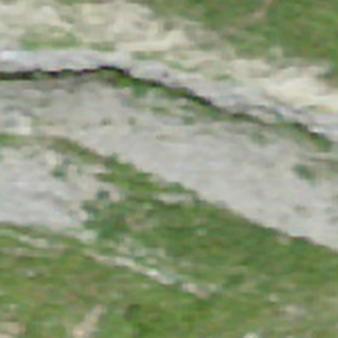
Label: other